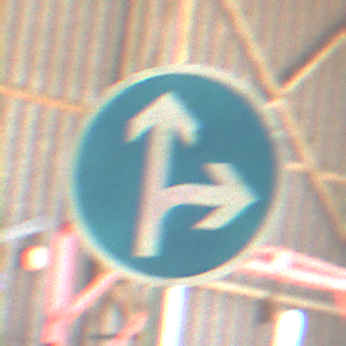
Verkehrszeichen: VorgeschriebeneFahrtrichtungGeradeausOderRechts
Umgebung: Indoor, Urban
Tageszeit: Midday
Wetter: NotSpecified
Licht: Natural
Jahreszeit: NotSpecified
Kontrast: MediumContrast